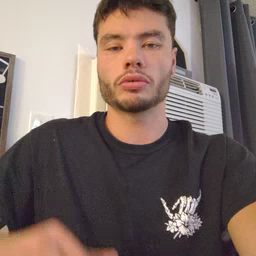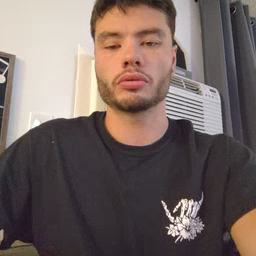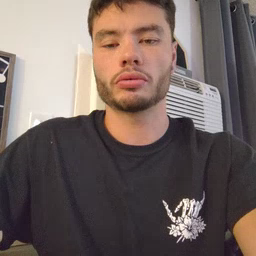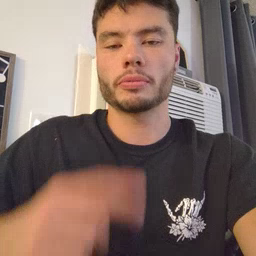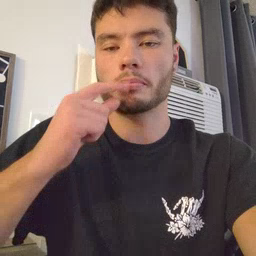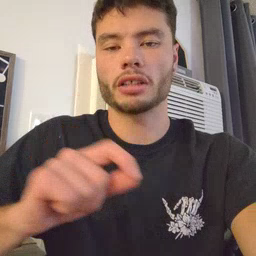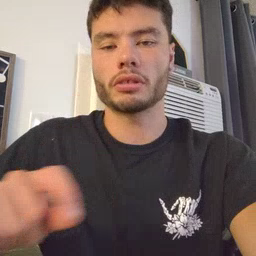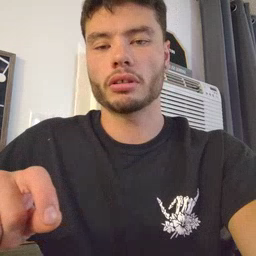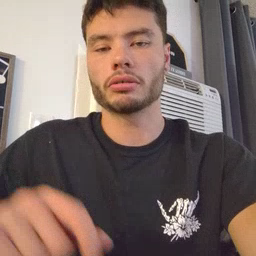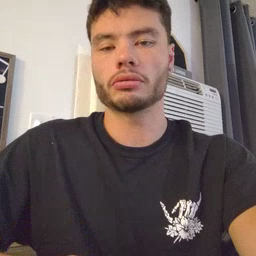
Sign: pencil